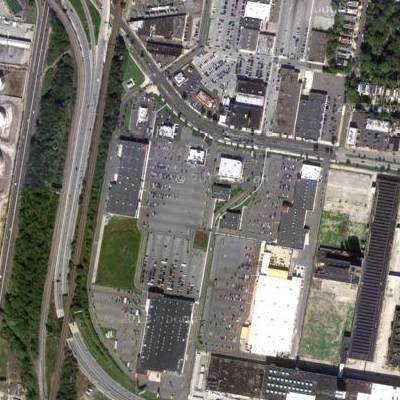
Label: Parking